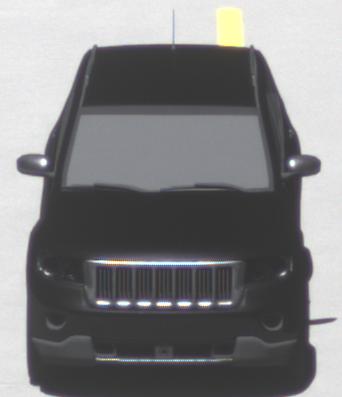
Make: Jeep
Model: Grand Cherokee
Detailed model: WK2
Model produced from: 2010
Model produced until: 2021
Doors: 5
Color: black
Road condition: dry road
Daytime: midday
Contrast: high contrast